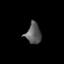
Tissue: prostate
Cell type: Fibroblasts
Senescence score: 0.7765
Nuclear area (px): 306
Mean DAPI intensity: 92.624